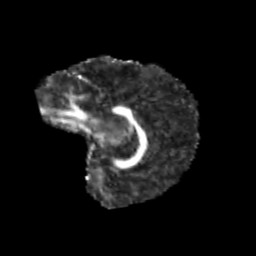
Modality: FA
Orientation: sagittal
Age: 12
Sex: male
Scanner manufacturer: siemens
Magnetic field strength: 3 T
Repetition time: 3.8 s
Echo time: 0.07 s